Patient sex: M
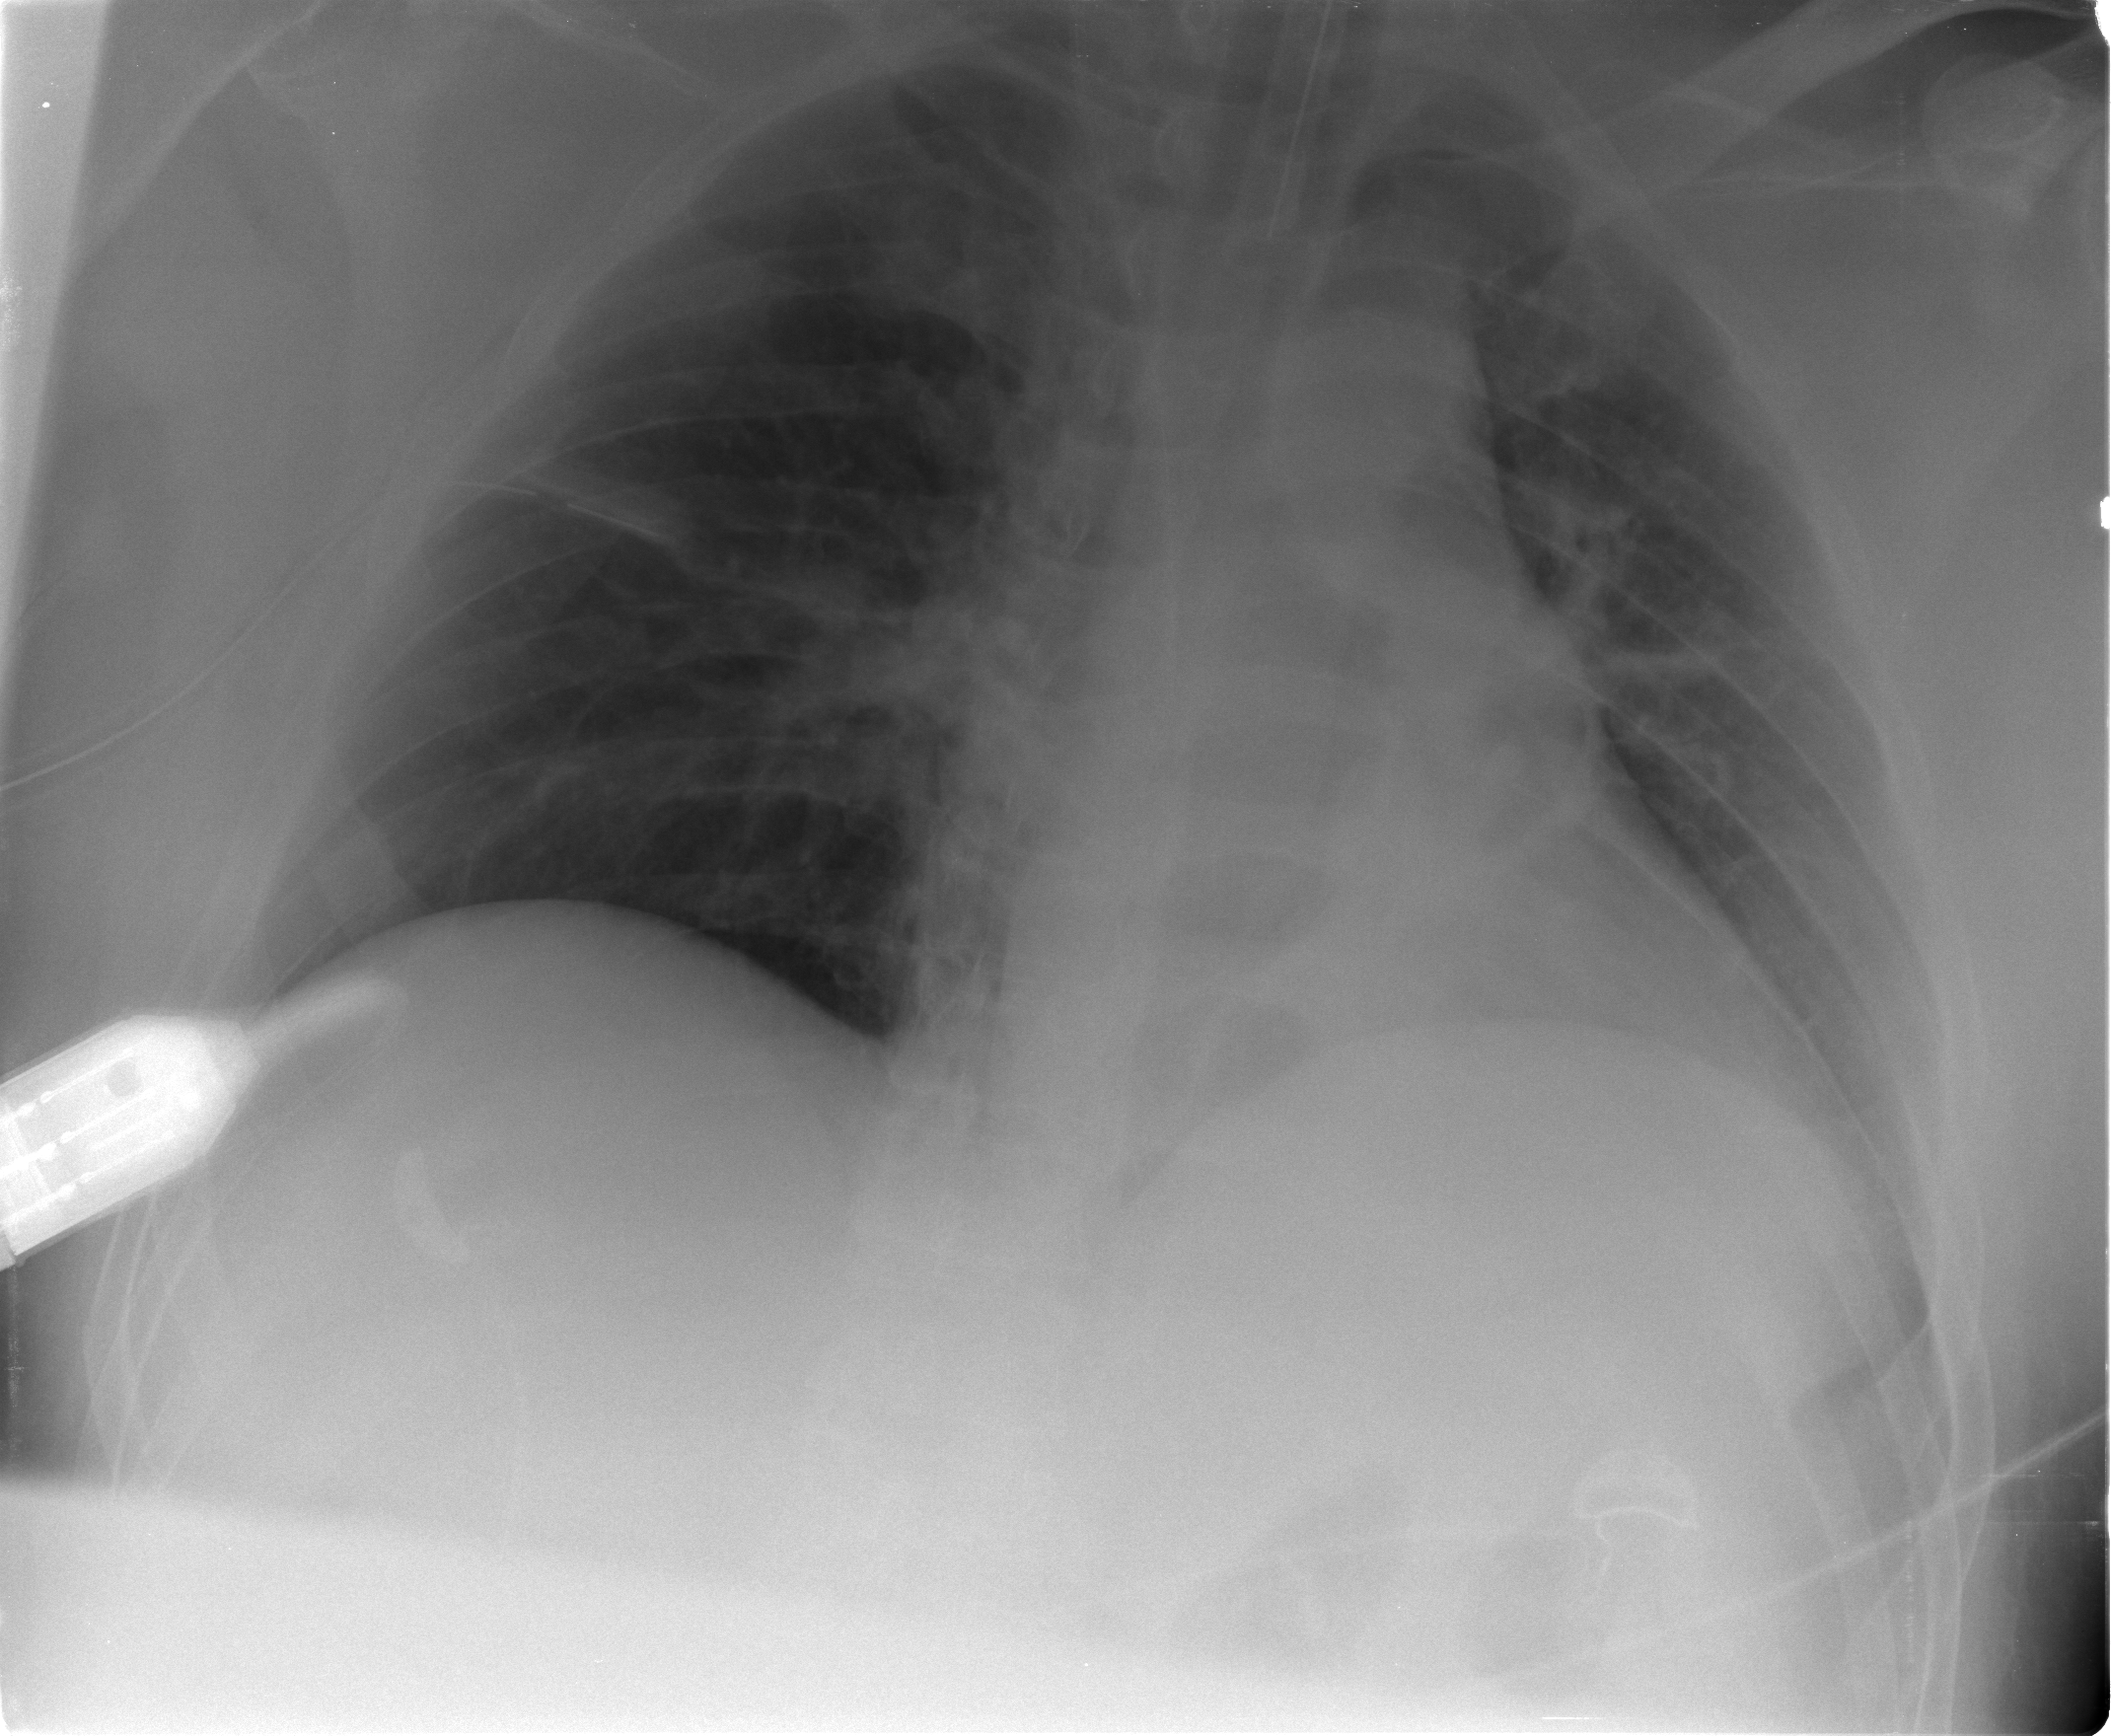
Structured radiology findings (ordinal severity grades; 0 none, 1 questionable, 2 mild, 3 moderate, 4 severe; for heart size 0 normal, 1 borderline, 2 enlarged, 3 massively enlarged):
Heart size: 0
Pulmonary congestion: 0
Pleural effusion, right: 0
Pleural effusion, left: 0
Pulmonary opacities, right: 0
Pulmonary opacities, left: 0
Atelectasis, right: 2
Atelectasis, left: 2